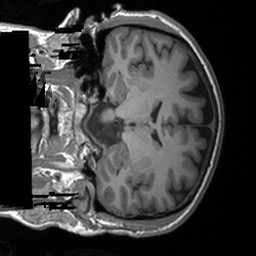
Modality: T1w
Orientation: coronal
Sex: male
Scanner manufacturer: siemens
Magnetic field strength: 3 T
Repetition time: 1.9 s
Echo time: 0.00226 s